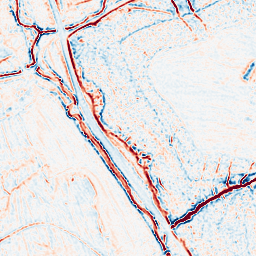
Category: multiscale
Decomposition family: log
Decomposition parameters: sigma: 1
Upsampling method: bicubic_16x
Upsampling parameters: scale: 16
Upsampling scale: 16